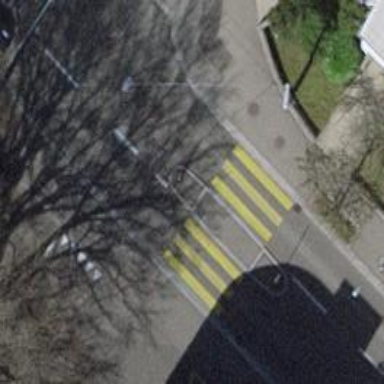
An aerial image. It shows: Uncontrolled zebra crossing with marked island on the road.